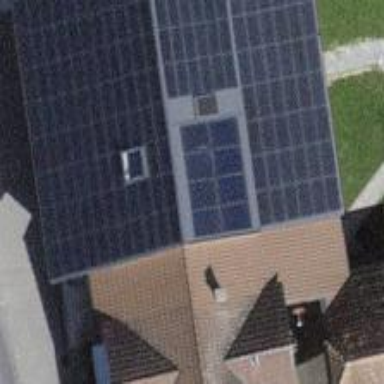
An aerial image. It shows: Solar power generator using photovoltaic method with solar photovoltaic panel types.